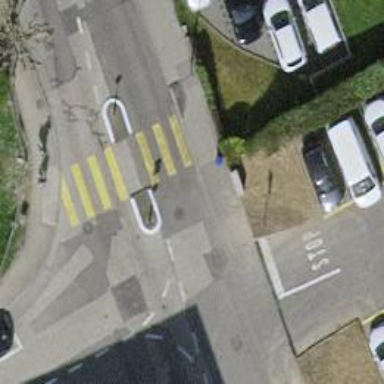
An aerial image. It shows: Marked crossing with pedestrian island.